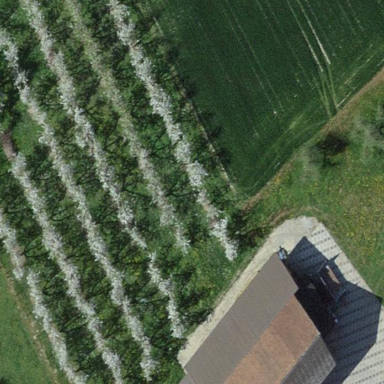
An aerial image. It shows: Orchard.